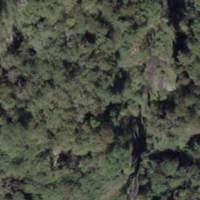
EUNIS habitat code: 43
Species observed at this site:
Oedemera femorata